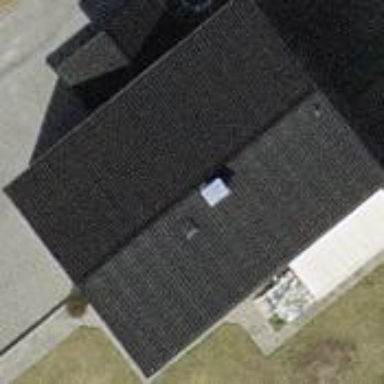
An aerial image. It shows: Building with black roof.